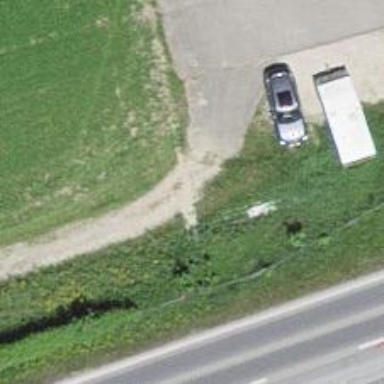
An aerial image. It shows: Footway with gravel surface and grade 3 tracktype.